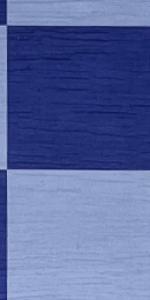
Label: Empty